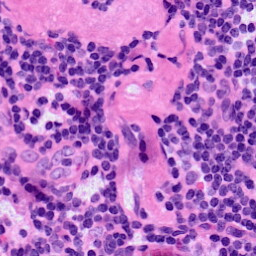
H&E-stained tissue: LymphNode